Field crop: tomato
Growth stage: 1
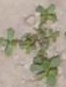
Species: portulaca